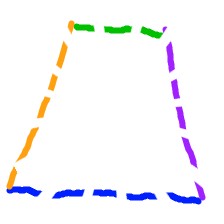
Shape: trapezoid